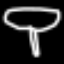
Label: mushroom